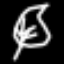
Label: leaf